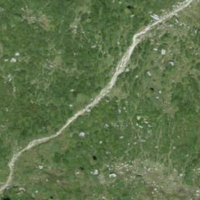
EUNIS habitat code: 31
Species observed at this site:
Lonicera caerulea